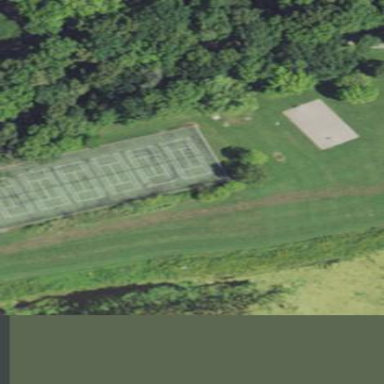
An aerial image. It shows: Stadium dedicated to tennis.